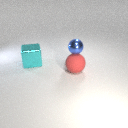
large cyan metal cube behind large red rubber sphere